五年级 · 立体几何学
用棱长是 1 厘米的小正方体拼成如图。这个图形的表面积是 ( )平方厘米, 体积是 ( )
立方厘米。

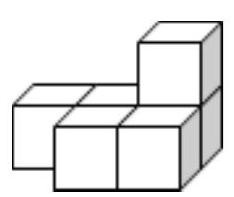
答案: 解$24 \quad 6$

【分析】这个立体图形的每个面都是小正方形, 根据正方形的面积 $=$ 边长 $\times$ 边长, 求出每个小正方形
的面积; 观察这个立体图形的上、下面都是 5 个面, 左、右面都是 3 个面, 前、后面都是 4 个面, 据此算出小正方形的总个数, 再乘每个小正方形的面积, 即是这个立体图形的表面积;

这个立体图形是由 6 个小正方体组成的, 根据正方体的体积 $=$ 棱长 $\times$ 棱长 $\times$ 棱长, 求出每个小正方体的体积, 再乘 6 即可。

【详解】小正方形的个数:

$$
(5+4+3) \times 2
$$

$=12 \times 2$

$=24$ （个）

这个图形的表面积是:

$1 \times 1 \times 24=24$ (平方厘米)

这个图形的体积:

$1 \times 1 \times 1 \times 6=6$ （立方厘米）

【点睛】掌握不规则的立体图形的表面积、体积的计算方法是解题的关键。